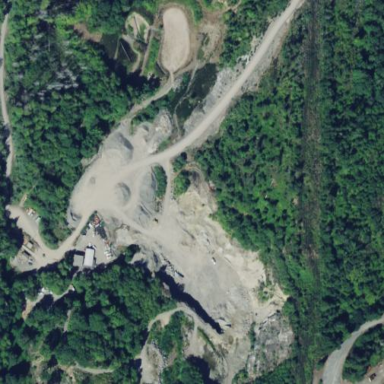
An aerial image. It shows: Quarry area.